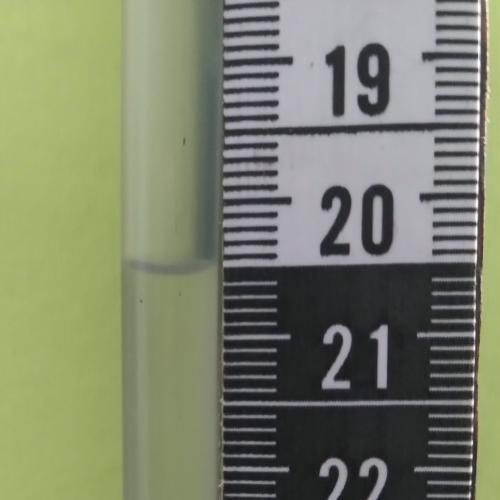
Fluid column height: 20.5 cm